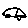
Label: car